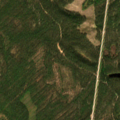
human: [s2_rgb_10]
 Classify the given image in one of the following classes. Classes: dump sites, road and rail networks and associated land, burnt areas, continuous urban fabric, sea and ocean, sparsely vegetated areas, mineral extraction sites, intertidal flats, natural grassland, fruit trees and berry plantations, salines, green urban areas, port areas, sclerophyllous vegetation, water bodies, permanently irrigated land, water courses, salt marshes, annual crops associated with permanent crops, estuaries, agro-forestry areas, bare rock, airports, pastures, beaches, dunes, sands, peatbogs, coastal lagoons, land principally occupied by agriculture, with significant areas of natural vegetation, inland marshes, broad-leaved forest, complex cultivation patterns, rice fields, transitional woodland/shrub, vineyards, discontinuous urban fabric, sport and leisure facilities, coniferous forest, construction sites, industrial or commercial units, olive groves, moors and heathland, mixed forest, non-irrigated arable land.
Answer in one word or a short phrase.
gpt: coniferous forest